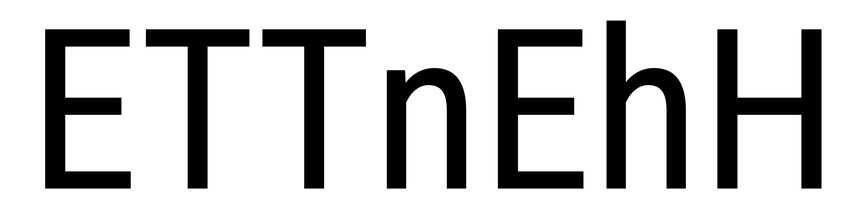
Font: Roboto_Condensed_Regular